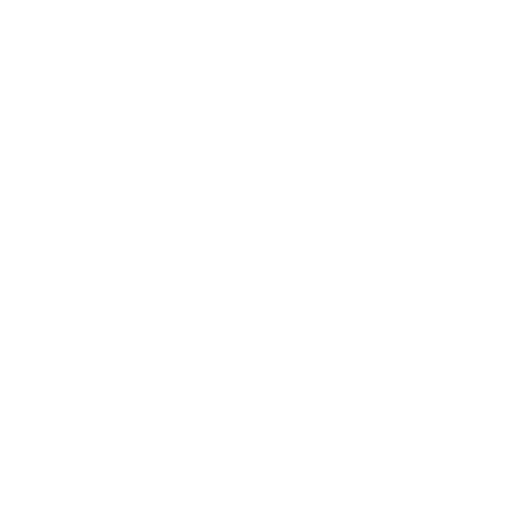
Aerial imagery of cape in Alaska named Crowell Point containing only unknown